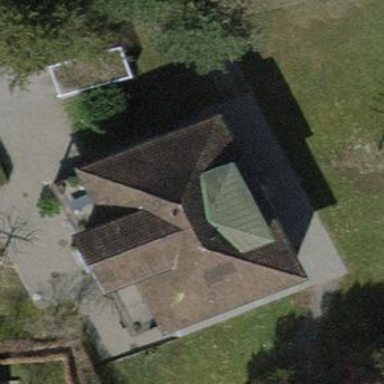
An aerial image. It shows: Detached building with hipped roof.